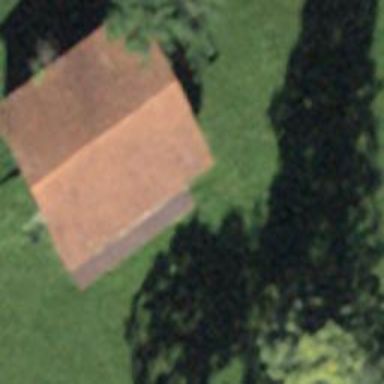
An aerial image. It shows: Shed.